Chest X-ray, PA view. Patient: 53 years old, sex F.
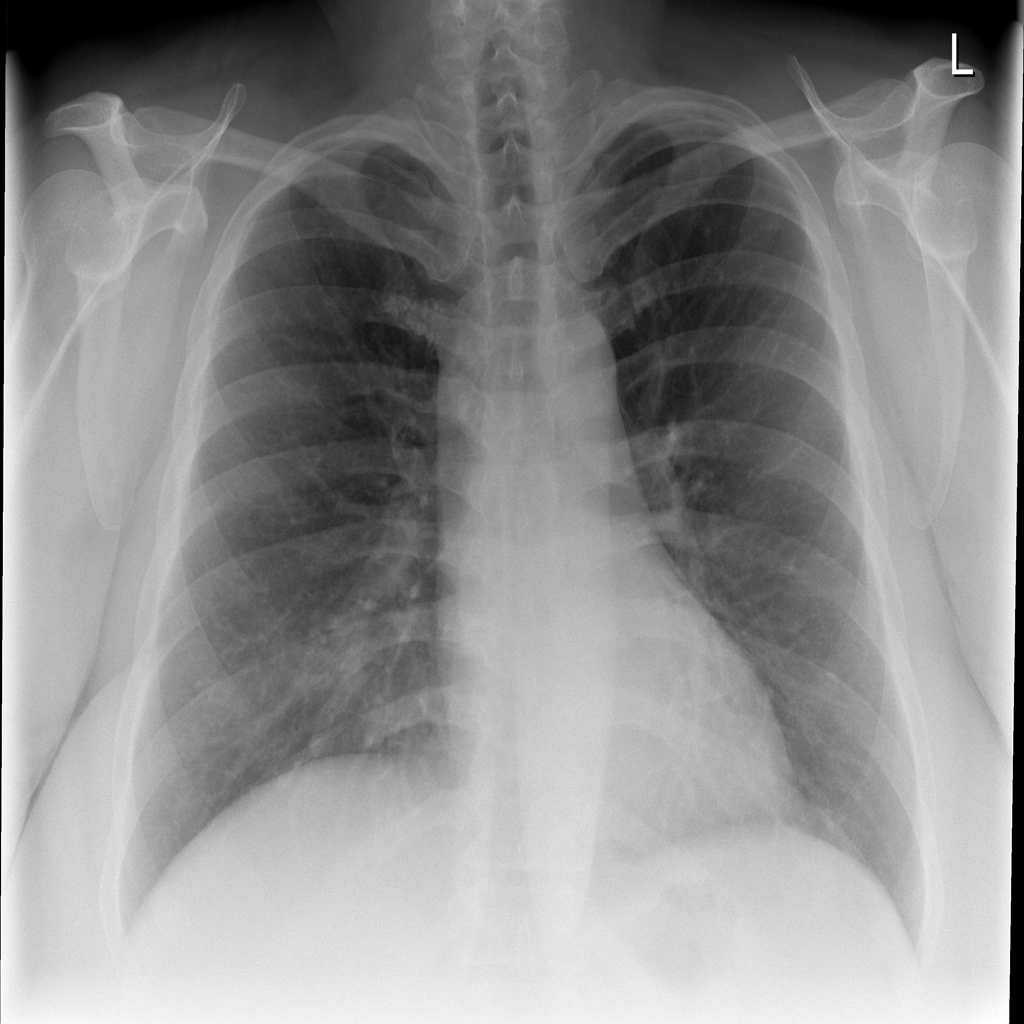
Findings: No Finding